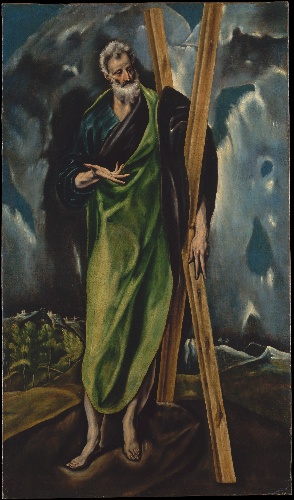
Title: Saint Andrew
Artist: El Greco
Artist bio: Spanish, ca. 1610
Date: ca. 1610
Object type: Painting
Classification: Paintings
Medium: Oil on canvas
Dimensions: 43 1/4 x 25 1/4 in. (109.9 x 64.1 cm)
Department: European Paintings
Credit line: Bequest of Stephen C. Clark, 1960
Accession year: 1961
Repository: Metropolitan Museum of Art, New York, NY
Tags: Men|Saints